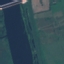
Land use / land cover: River